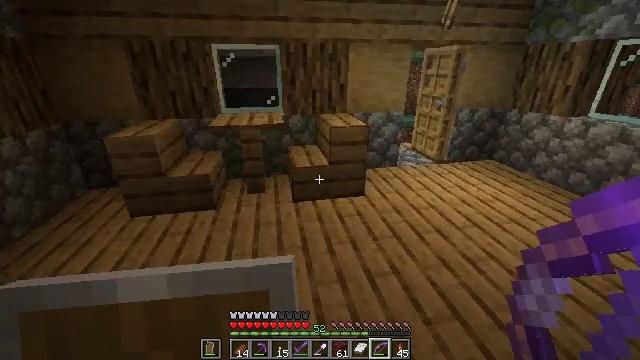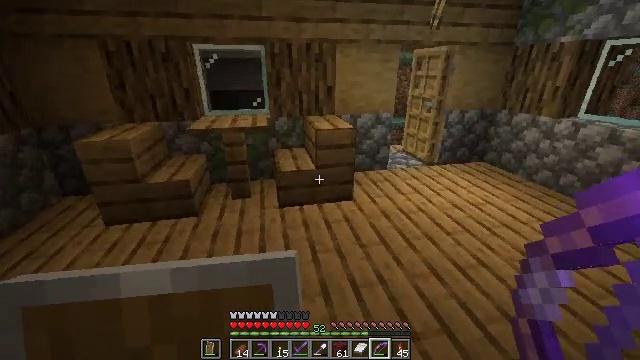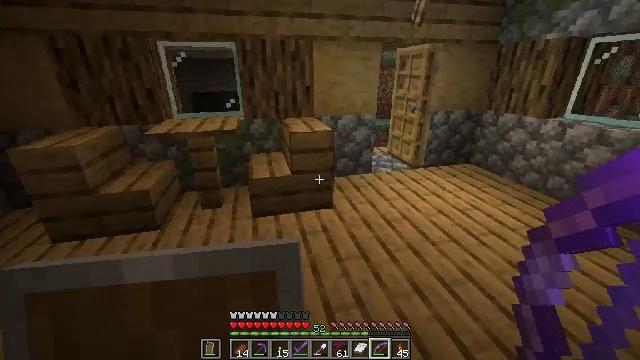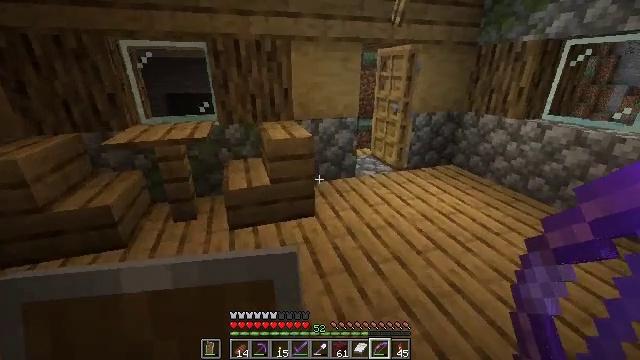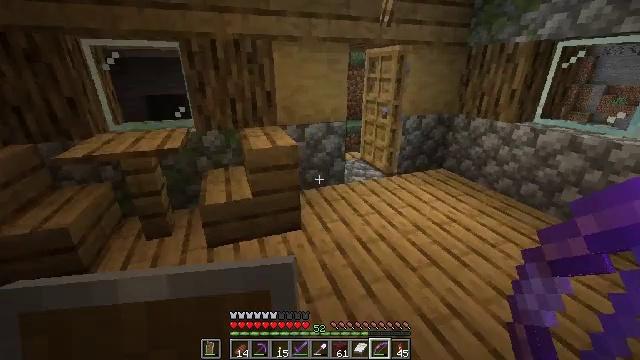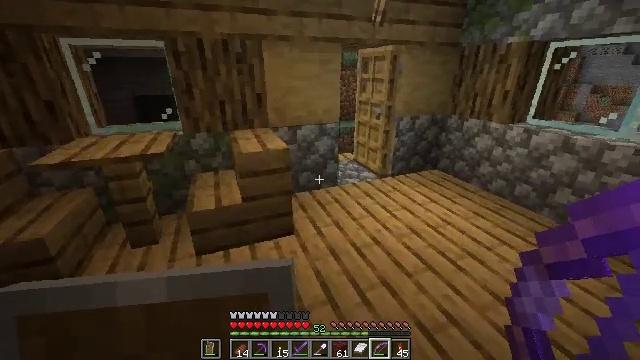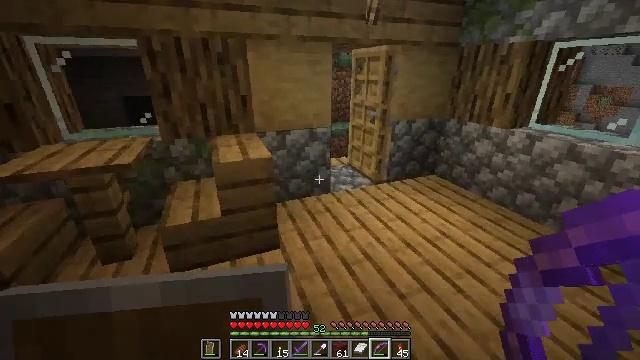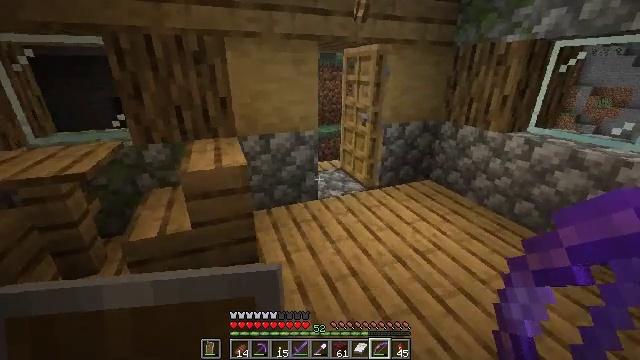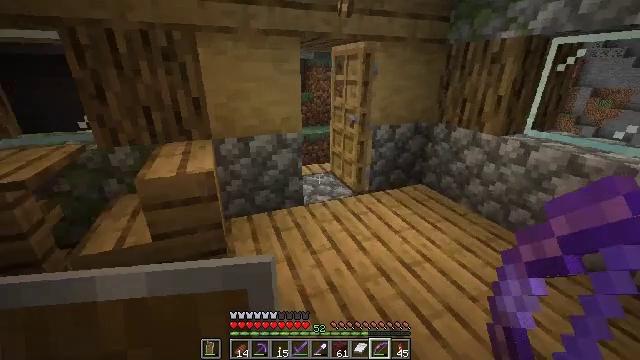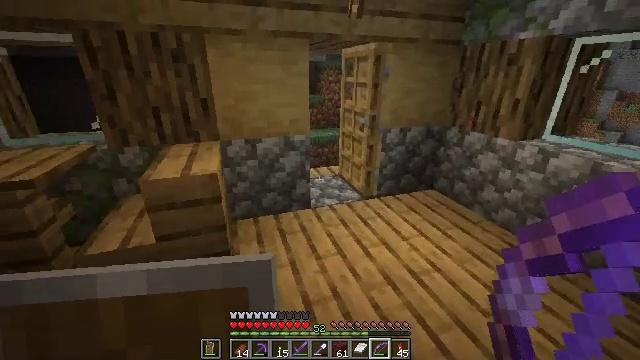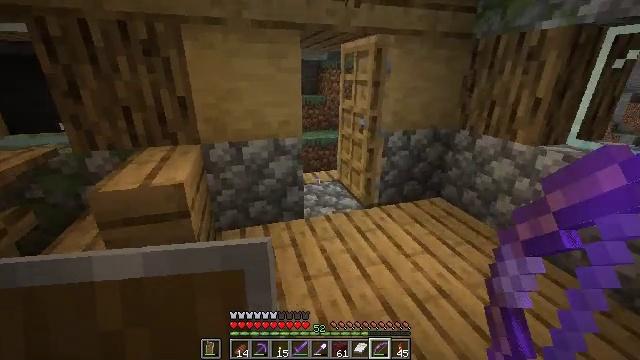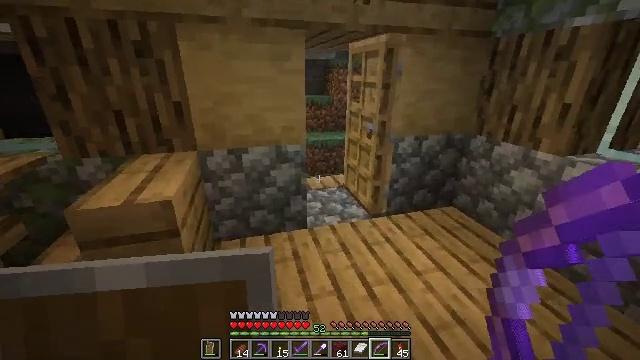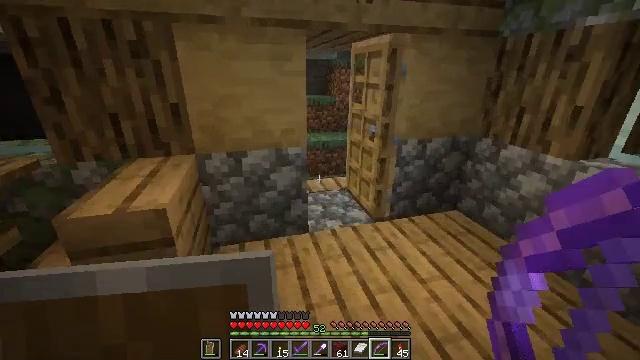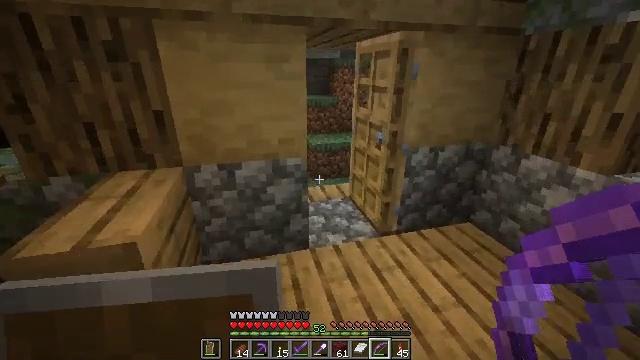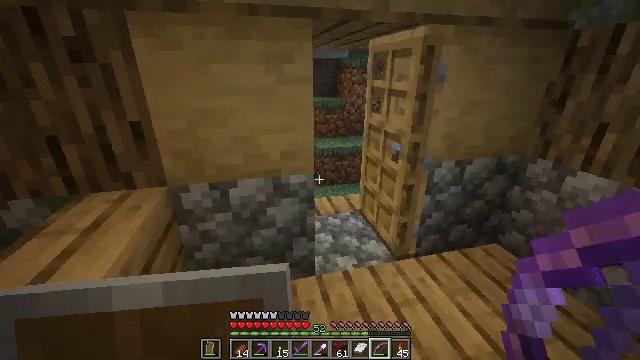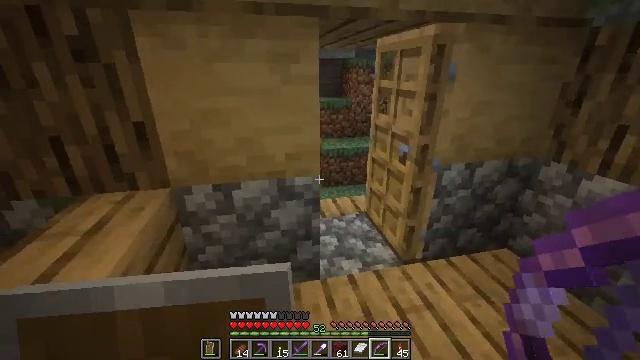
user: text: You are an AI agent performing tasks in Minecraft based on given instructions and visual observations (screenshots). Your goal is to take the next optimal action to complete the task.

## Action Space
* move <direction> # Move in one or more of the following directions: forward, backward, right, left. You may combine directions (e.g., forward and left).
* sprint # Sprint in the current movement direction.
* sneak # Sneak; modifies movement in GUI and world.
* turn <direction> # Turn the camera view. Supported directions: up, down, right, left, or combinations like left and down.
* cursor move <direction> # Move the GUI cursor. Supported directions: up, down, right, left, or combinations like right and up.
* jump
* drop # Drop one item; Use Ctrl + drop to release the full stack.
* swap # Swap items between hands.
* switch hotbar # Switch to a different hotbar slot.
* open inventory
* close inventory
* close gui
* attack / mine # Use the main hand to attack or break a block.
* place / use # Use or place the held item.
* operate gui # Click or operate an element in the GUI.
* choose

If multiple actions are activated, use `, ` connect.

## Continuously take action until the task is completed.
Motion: motion action
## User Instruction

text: Mine the bell from its post.
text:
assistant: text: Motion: move forward and move right, turn right
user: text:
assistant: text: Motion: move forward, turn right
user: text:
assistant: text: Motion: move forward, turn right
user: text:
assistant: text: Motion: move forward, turn right
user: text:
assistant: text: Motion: move forward and move right, turn right
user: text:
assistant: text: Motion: move forward and move right
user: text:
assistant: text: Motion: move forward and move right
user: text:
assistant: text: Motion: move forward and move right
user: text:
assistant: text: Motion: move forward, turn left
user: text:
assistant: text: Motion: move forward, turn left
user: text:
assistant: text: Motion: move forward, turn left
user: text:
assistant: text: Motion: move forward
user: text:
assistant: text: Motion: move forward
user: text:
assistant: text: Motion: move forward, turn left
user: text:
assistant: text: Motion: move forward, turn left
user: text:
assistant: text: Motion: move forward
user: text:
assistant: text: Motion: move forward
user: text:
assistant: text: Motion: move forward and move right
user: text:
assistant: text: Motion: move forward and move right
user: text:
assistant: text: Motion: move forward and move right
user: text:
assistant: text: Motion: move forward
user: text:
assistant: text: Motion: move forward
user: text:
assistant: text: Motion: move forward, turn left
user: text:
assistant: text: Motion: move forward, turn left
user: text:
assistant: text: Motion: move forward
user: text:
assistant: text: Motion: move forward
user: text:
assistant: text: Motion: move forward
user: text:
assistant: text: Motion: move forward
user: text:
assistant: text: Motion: move forward
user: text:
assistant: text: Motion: move forward, turn right